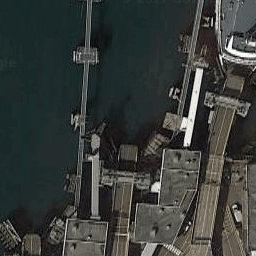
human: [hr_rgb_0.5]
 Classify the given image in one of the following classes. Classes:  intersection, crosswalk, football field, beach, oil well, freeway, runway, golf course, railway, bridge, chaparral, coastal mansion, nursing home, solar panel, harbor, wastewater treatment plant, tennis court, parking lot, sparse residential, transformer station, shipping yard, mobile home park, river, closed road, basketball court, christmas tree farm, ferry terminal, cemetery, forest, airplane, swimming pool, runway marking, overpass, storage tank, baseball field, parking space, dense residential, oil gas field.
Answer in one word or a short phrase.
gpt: ferry terminal